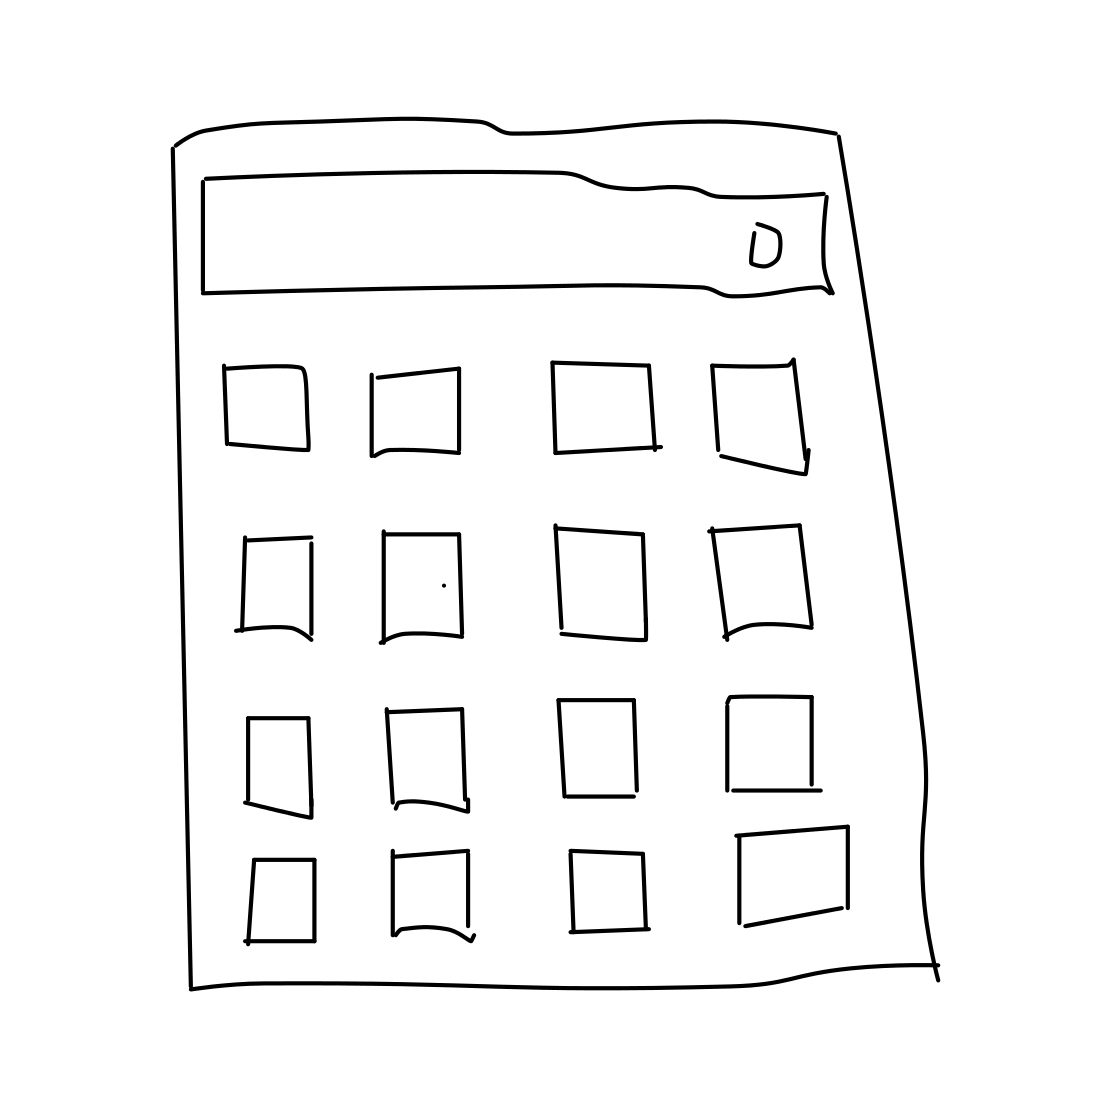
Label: calculator